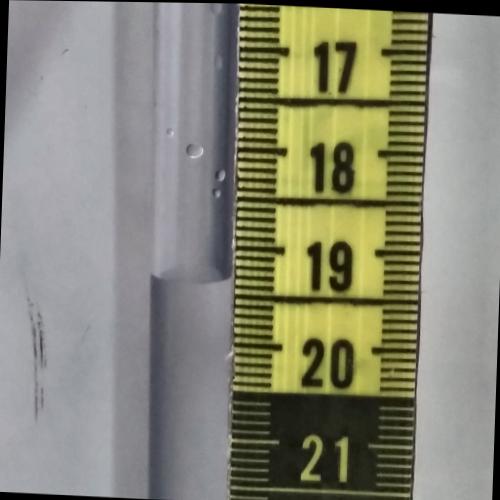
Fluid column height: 19.3 cm